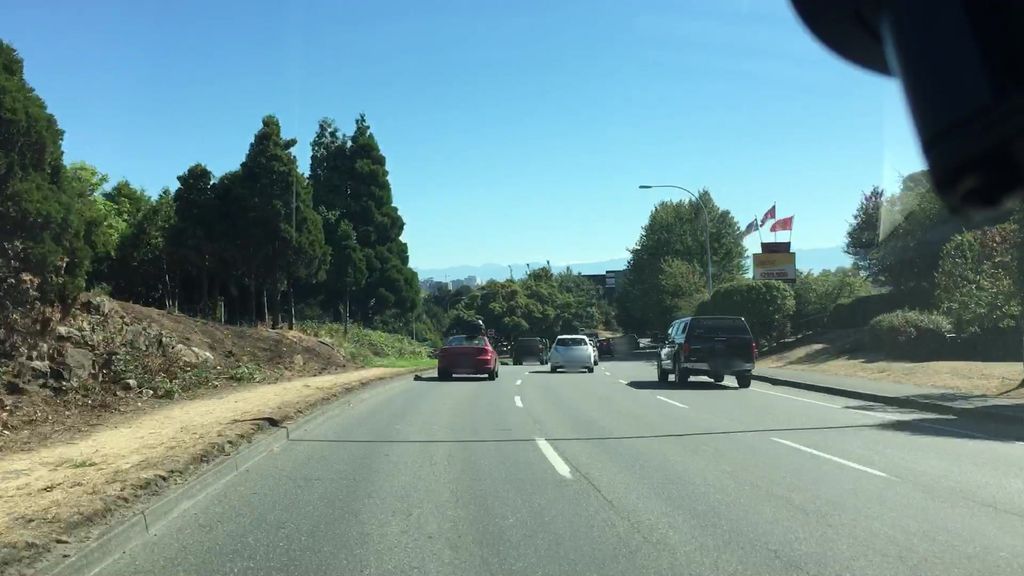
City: victoria